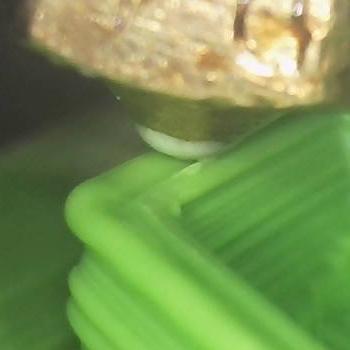
Flow rate: 267%